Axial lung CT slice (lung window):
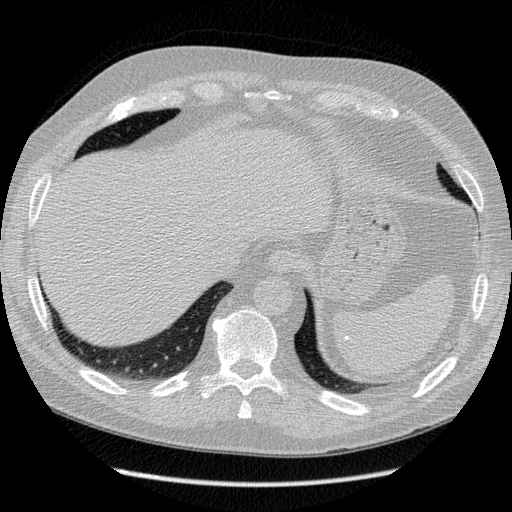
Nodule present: no